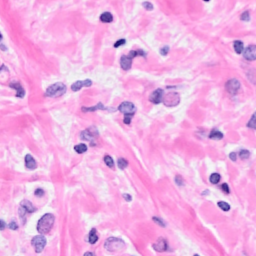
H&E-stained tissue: Breast